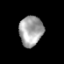
Tissue: prostate
Cell type: Epithelial cells
Senescence score: 0.3467
Nuclear area (px): 697
Mean DAPI intensity: 163.42